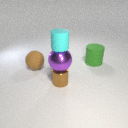
small cyan rubber cylinder above large purple metal sphere